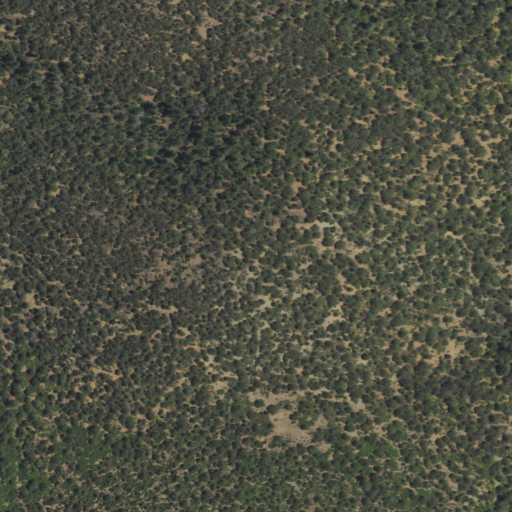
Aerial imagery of mountains in New Mexico named Jicarilla Mountains containing only evergreen forest